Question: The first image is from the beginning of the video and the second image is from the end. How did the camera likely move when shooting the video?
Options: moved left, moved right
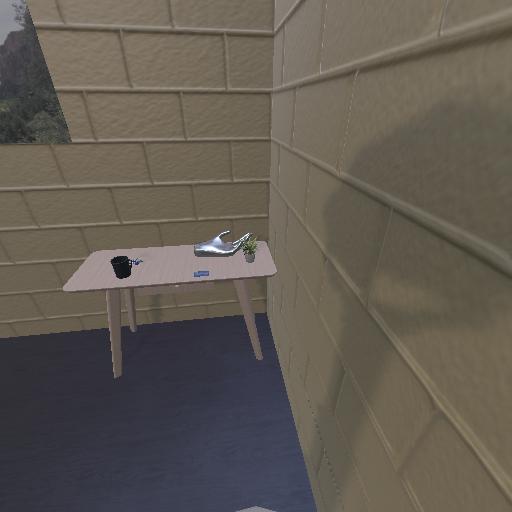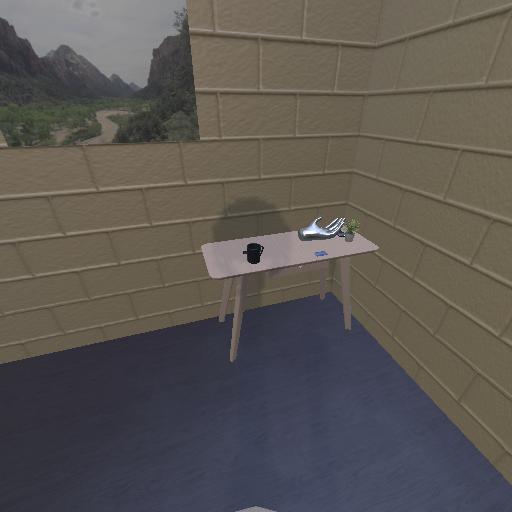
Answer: moved left